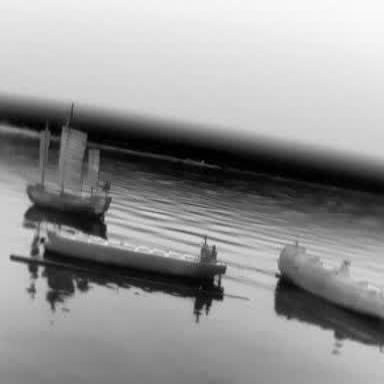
There is a sailboat in the infrared image.